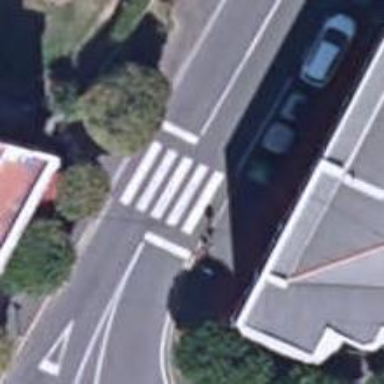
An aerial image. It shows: Crossing with traffic signals.